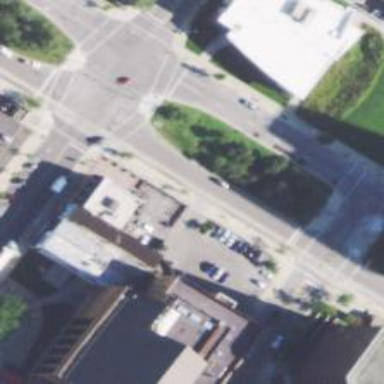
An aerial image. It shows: Footway with crossing.